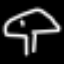
Label: mushroom